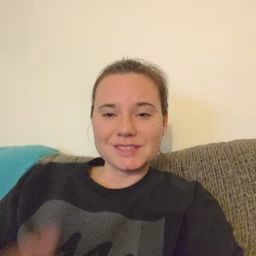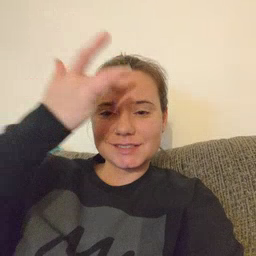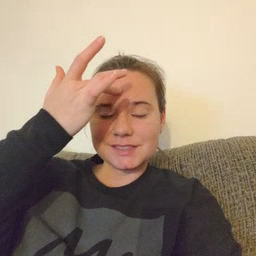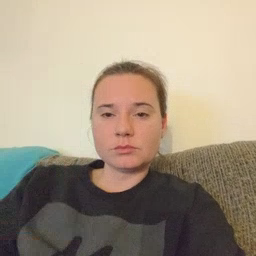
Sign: sick